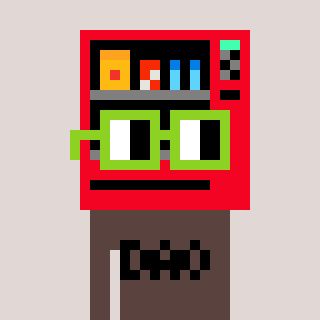
a pixel art character with square light green glasses, a vending machine-shaped head and a darkbrown-colored body on a warm background